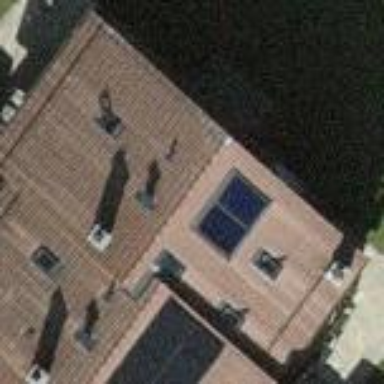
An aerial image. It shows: Simple house.